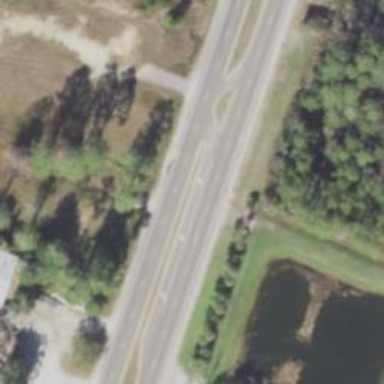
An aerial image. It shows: Primary road with asphalt surface.